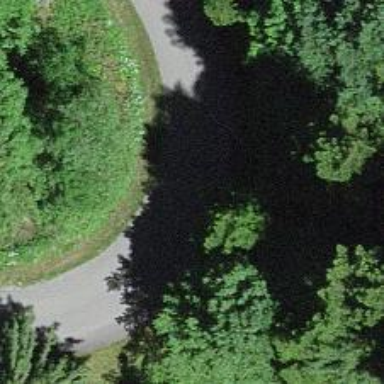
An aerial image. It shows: Unclassified road.